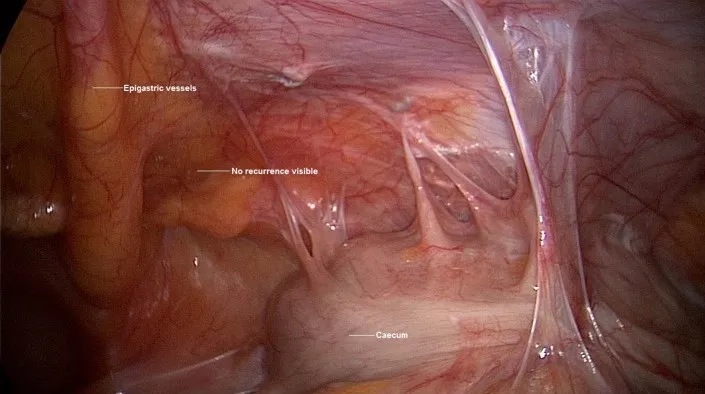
Explorative laparoscopy for re-recurrence after TAPP and Shouldice operation (right groin).
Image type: medical_photograph (other_medical_photograph)